Field crop: maize
Growth stage: 2
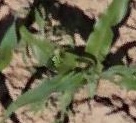
Species: maize